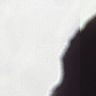
Metastatic tissue present: no